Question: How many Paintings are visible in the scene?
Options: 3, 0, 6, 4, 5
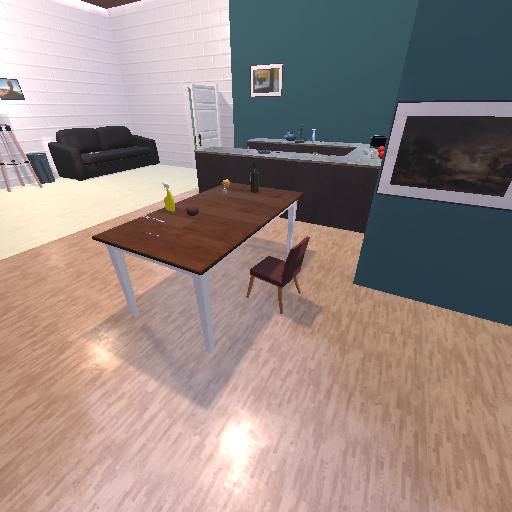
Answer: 3